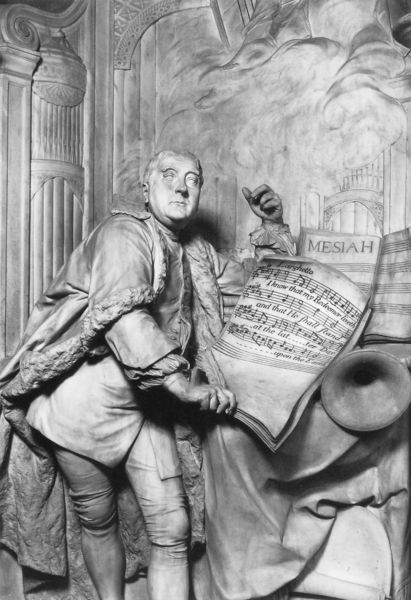
Titel: Händel-Denkmal
Künstler: Louis-Francois Roubiliac
Institution: London, Westminster Abbey
Schlagwörter: feder, hand, kopf, mann, umhang, wolken, finger, hintergrund, marmor, nase, säule, architektur, augen, falten, pelz, stehen, stein, bildnis, herr, bach, mantel, musik, england, kinn, skulptur, statue, beine, fell, relief, wangen, man, noten, detail, notenblatt, plastik, strümpfe, komponist, orgel, grab, muschel, posaune, lied, standbild, grabmal, schreibfeder, trompete, tuba, messias, händel, blasinstrument, abstützend, mesiah, georg friedrich händel, grtabmal, quadeskulptur, johan sebastian bach, johann sebastian bach, messiah, orgelk